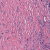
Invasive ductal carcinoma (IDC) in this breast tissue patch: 1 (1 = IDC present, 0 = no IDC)